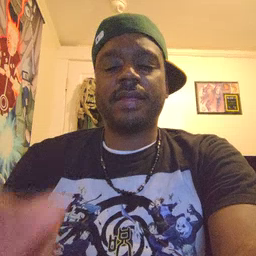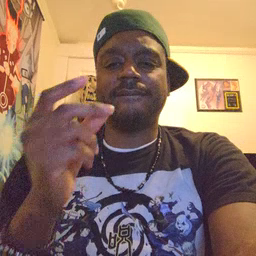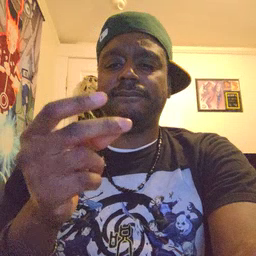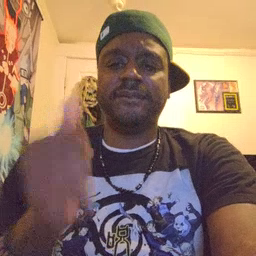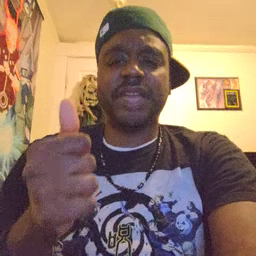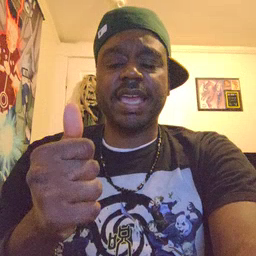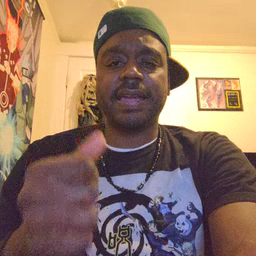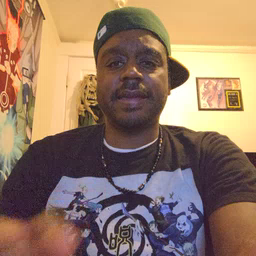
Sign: fast